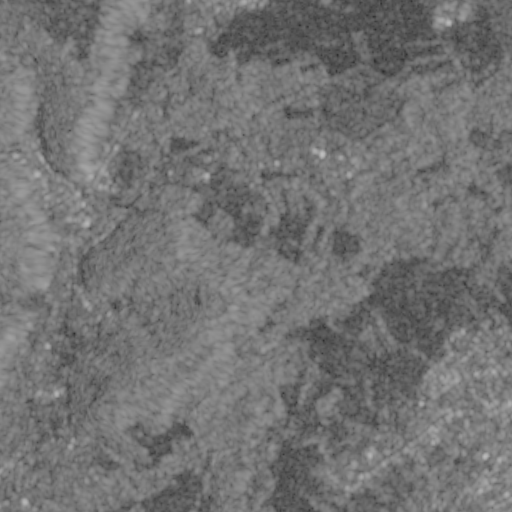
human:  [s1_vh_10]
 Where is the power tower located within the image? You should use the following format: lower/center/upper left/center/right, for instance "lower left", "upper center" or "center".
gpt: The power tower is located in the upper of the image.
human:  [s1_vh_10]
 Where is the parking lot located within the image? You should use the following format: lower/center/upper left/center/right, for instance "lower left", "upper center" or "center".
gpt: There is no parking lot in the image.

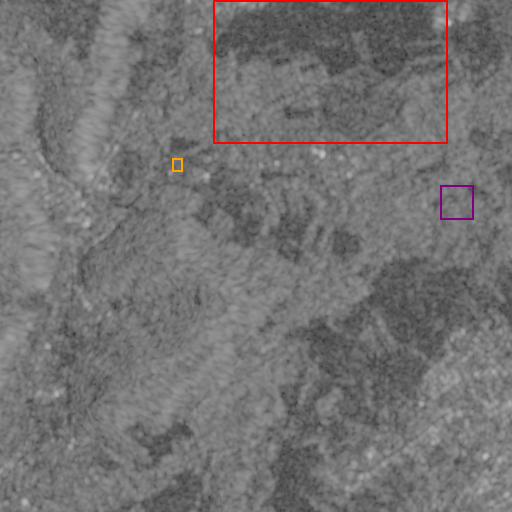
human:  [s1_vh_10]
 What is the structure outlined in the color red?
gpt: The structure outlined in red is a crop field.
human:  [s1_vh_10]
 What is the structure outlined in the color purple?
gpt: The structure outlined in purple is a park.
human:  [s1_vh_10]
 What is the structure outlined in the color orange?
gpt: The structure outlined in orange is a parking lot.
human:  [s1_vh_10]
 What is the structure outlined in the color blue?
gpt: There is no blue outline.